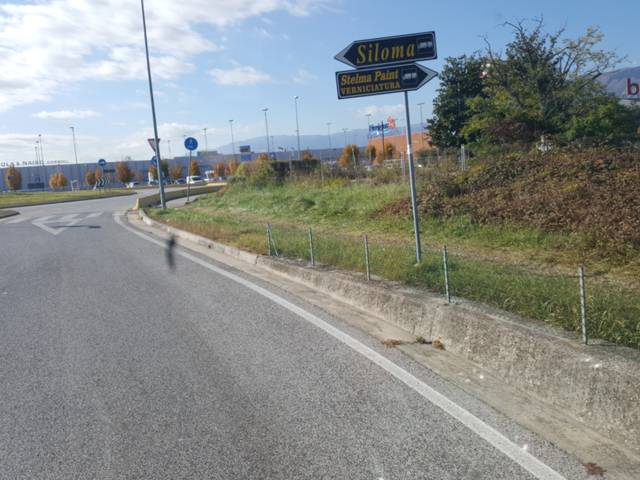
Region: Italy
Coordinates: 45.885, 12.172